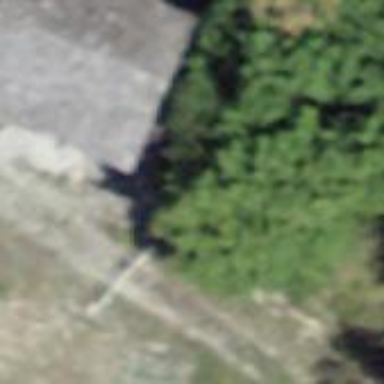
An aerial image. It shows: Barn.